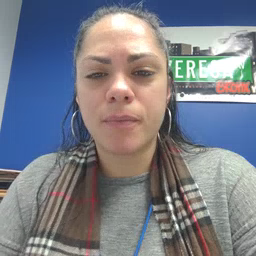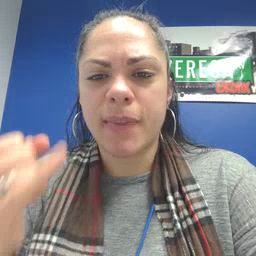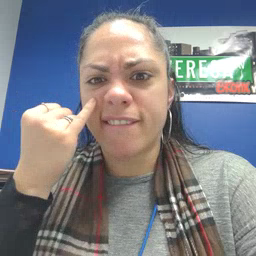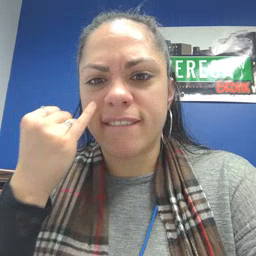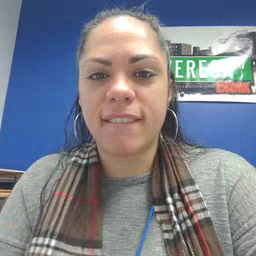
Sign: if